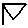
Label: hexagon